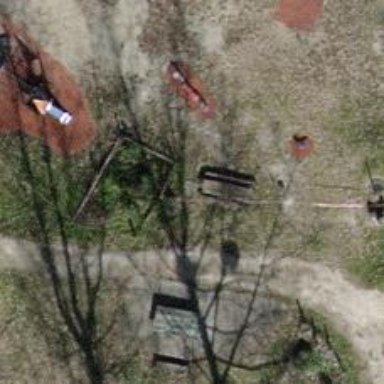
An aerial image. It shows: Picnic table located in leisure land area.